Question: I need to use the StanfordTruecaser using the Java API. I have this code:
'''
String text = "i love paris. i am with barack obama";
//define the properties of the pipeline to be run and add annotators to it
Properties props = new Properties();
props.put("annotators", "tokenize, ssplit, pos, lemma, ner, truecase");
pipeline = new StanfordCoreNLP(props);
//run annotators on document text
Annotation document = new Annotation(text);
pipeline.annotate(document);
'''
But the POS tagger doesn't work well:
'''
Adding annotator pos
Exception in thread "main" java.lang.RuntimeException: edu.stanford.nlp.io.RuntimeIOException: Unrecoverable error while loading a tagger model
at edu.stanford.nlp.pipeline.StanfordCoreNLP$4.create(StanfordCoreNLP.java:558)
at edu.stanford.nlp.pipeline.AnnotatorPool.get(AnnotatorPool.java:85)
at edu.stanford.nlp.pipeline.StanfordCoreNLP.construct(StanfordCoreNLP.java:267)
at edu.stanford.nlp.pipeline.StanfordCoreNLP.<init>(StanfordCoreNLP.java:129)
at edu.stanford.nlp.pipeline.StanfordCoreNLP.<init>(StanfordCoreNLP.java:125)
'''
I use Eclipse and I have linked the like this:

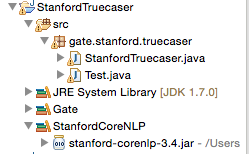
Answer: I just add the to the classpath in Eclipse and it works.